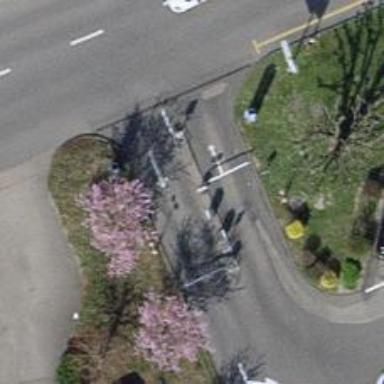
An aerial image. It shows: Lift gate barrier.